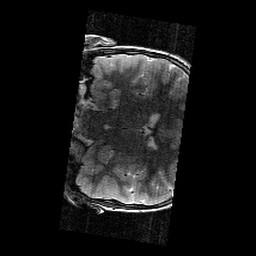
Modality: T2w
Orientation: coronal
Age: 9
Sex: male
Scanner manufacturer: siemens
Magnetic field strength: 3 T
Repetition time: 9.23 s
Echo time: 0.067 s